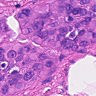
Metastatic tissue present: no